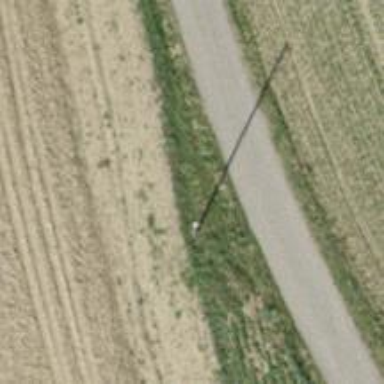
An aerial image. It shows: Power pole.